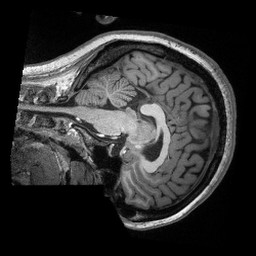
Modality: T1w
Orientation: sagittal
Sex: female